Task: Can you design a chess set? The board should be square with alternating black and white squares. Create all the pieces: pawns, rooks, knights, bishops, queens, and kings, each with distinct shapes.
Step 3870:
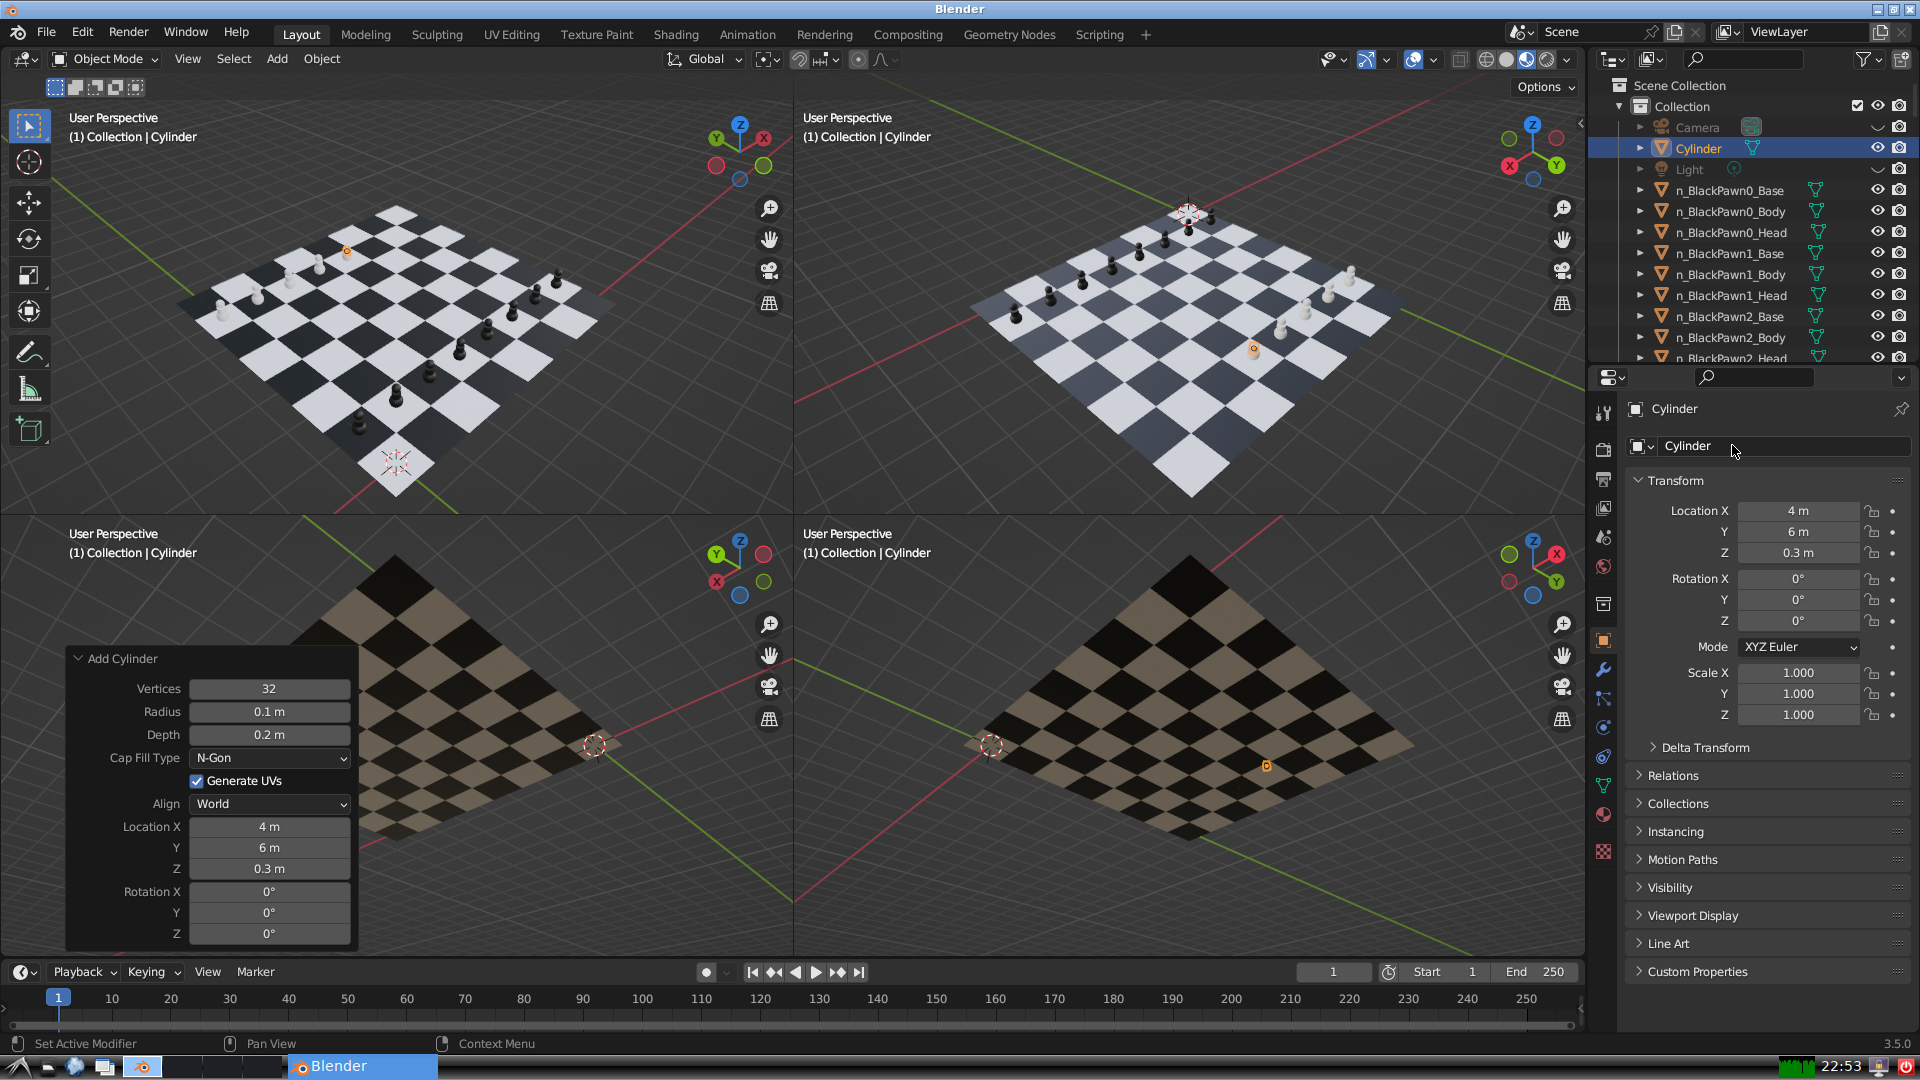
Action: click: no